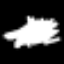
Label: squiggle